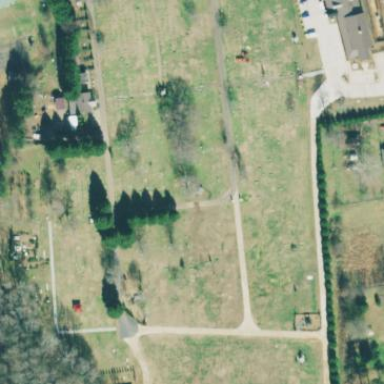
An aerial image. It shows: Cemetery.